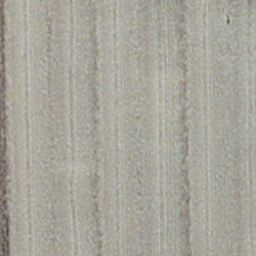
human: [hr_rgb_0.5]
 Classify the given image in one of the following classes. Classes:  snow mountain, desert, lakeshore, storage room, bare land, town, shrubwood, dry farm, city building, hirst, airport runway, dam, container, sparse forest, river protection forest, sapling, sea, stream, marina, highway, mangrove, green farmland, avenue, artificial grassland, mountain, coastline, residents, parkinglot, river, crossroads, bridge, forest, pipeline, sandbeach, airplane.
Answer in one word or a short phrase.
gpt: dry farm